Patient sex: F
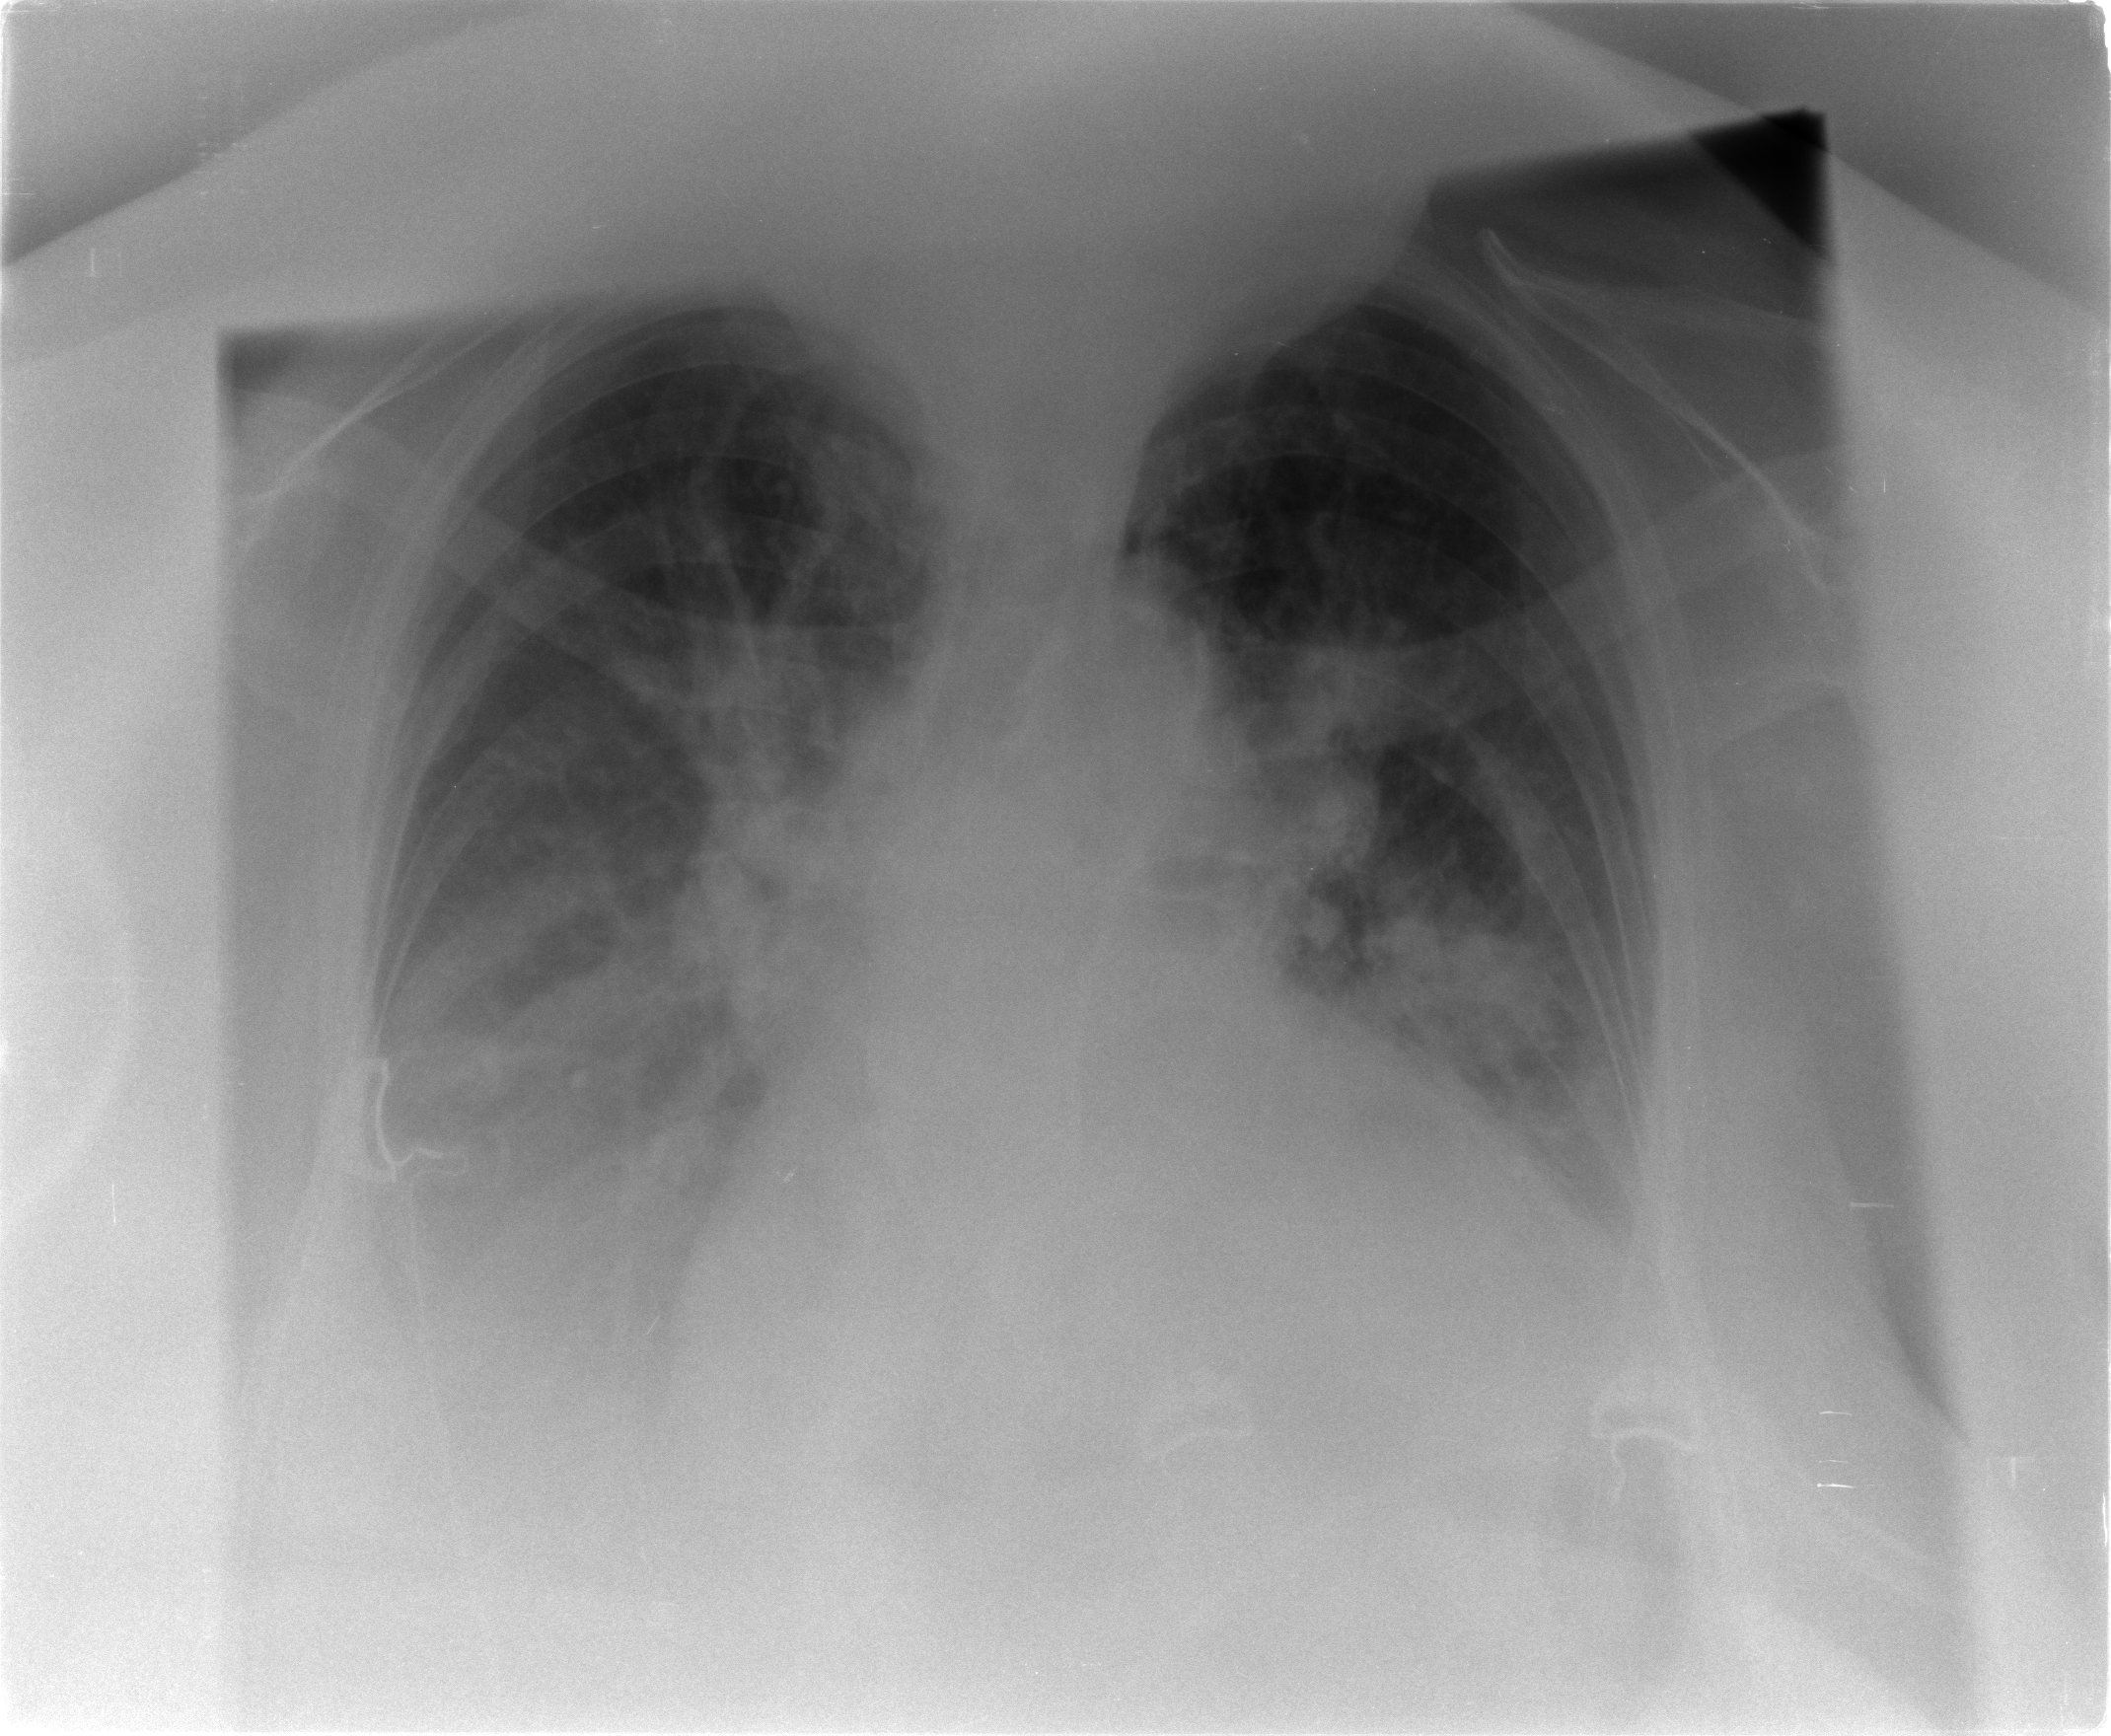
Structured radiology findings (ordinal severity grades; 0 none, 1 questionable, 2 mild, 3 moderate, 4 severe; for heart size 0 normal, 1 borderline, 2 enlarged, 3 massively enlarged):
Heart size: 2
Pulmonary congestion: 3
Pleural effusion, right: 2
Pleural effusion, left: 2
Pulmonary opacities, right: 2
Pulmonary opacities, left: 2
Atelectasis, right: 2
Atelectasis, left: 2